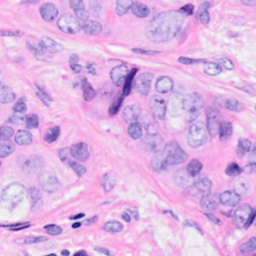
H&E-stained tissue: Breast